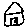
Label: house